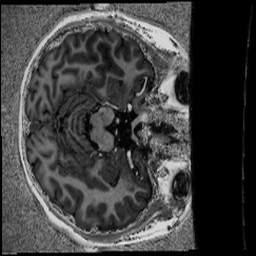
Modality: UNIT1
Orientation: axial
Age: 21
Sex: female
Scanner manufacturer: siemens
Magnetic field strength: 6.98 T
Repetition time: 6 s
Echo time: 0.00283 s